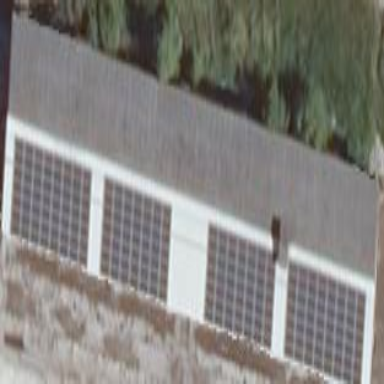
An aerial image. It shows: Building equipped with solar photovoltaic panel for generating electricity. The small installation is solar power generator.